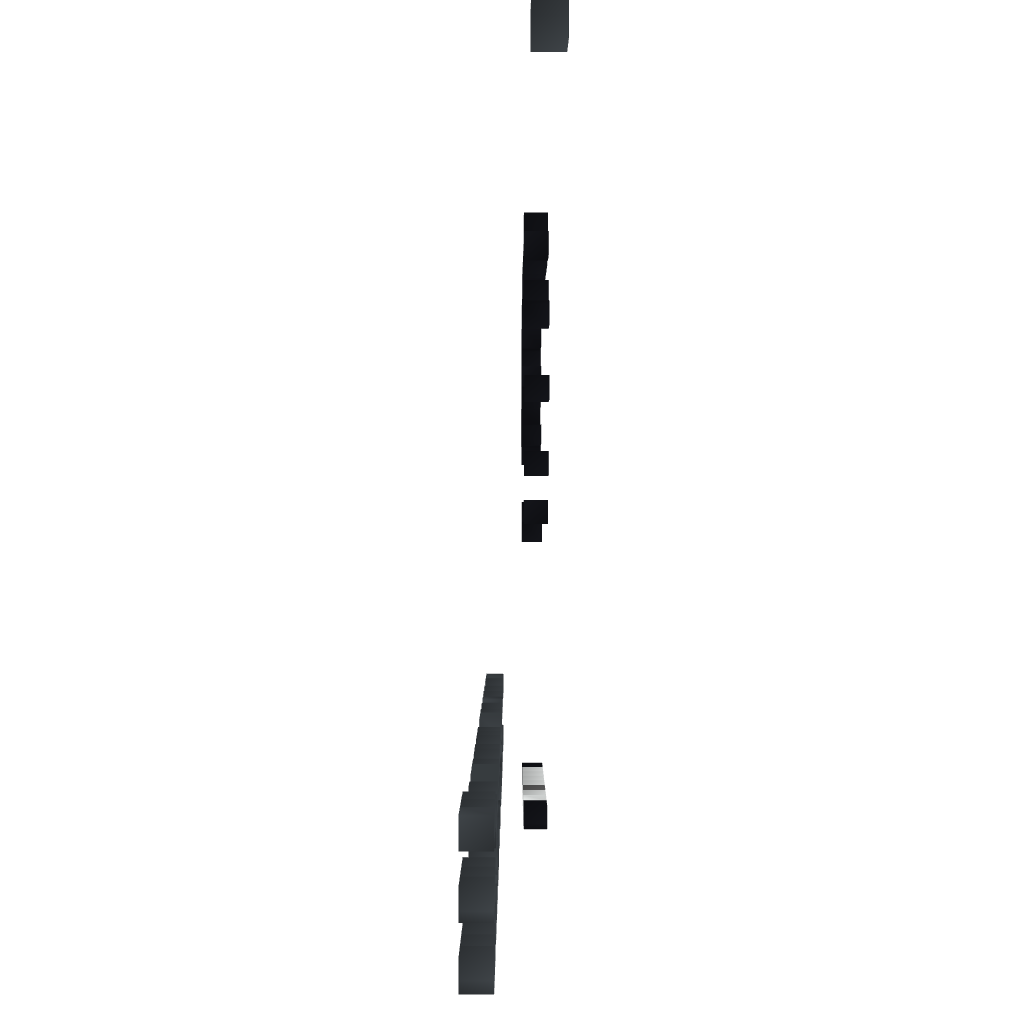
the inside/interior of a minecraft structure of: I Like Trains Kid - By Cybersneeze